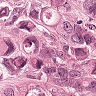
Metastatic tissue present: yes